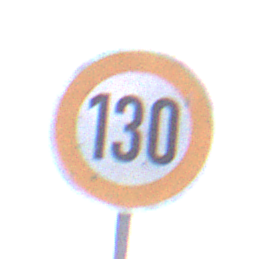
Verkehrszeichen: Geschwindigkeit130
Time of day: SunriseSunset
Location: Outdoor (Beach)
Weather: Overcast
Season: NotSpecified
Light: Natural